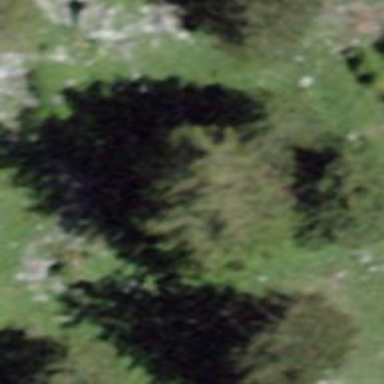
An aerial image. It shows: Single tag "natural: tree."